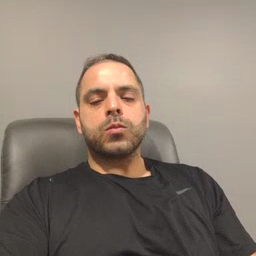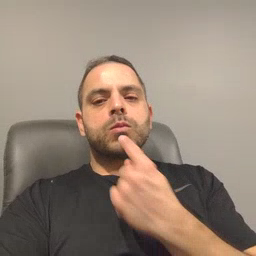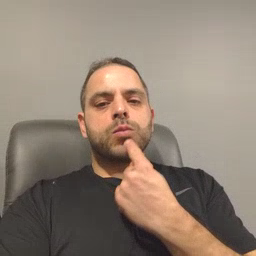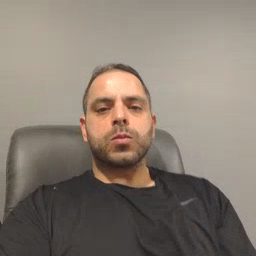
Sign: say